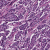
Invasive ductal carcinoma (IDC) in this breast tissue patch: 1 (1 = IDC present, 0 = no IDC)